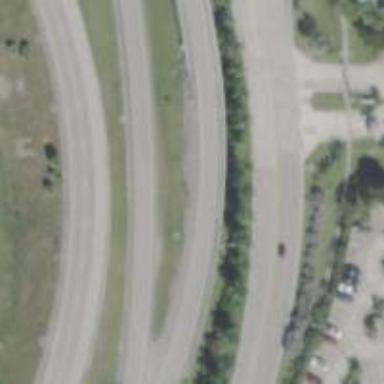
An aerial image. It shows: Asphalt motorway link.